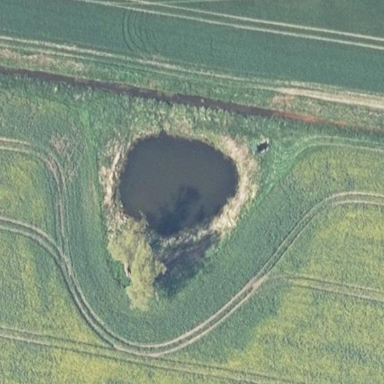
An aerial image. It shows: Peaceful pond surrounded by nature.